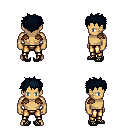
a pixel art fantasy rpg character, male body template, human, tanned skin, leather shoulder armor, gold greaves, raven bedhead hairstyle, ghillies, four views (front, back, left, right), 2x2 character sprite sheet, small pixel art, hard edges, no anti-aliasing